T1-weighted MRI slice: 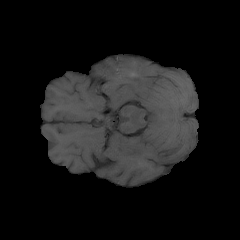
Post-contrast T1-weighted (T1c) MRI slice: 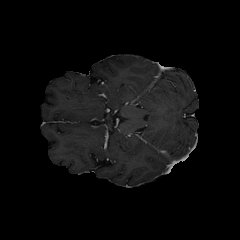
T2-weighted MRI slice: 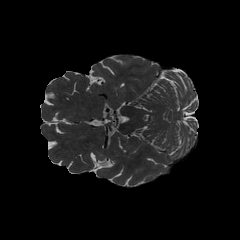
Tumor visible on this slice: no